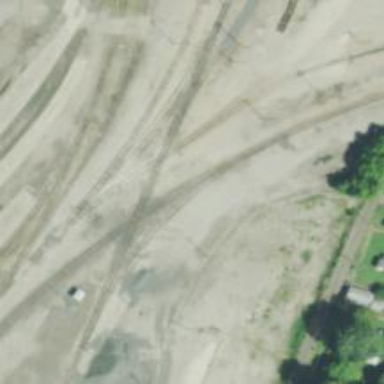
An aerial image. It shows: Railway crossing.